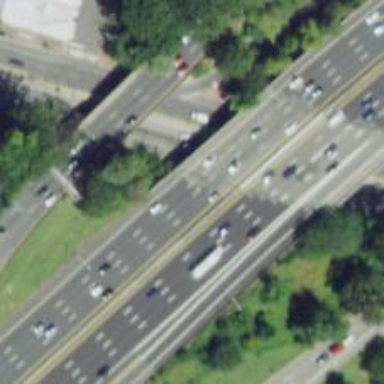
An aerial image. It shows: Urban freeway expressway bridge.